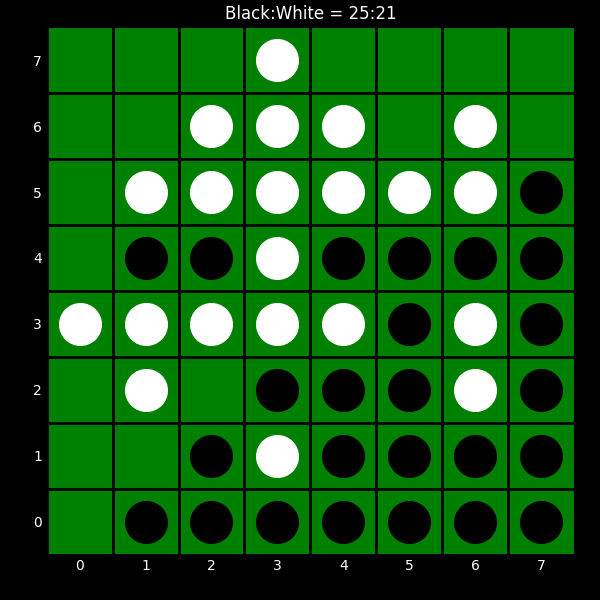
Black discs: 25
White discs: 21